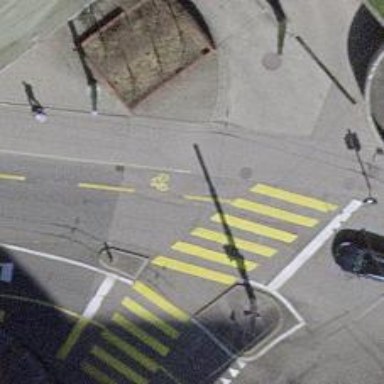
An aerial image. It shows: Unmarked crossing on the road.